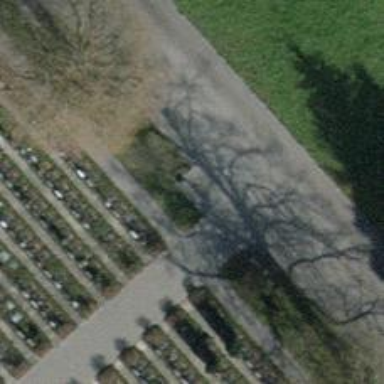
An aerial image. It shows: Bench for seating.